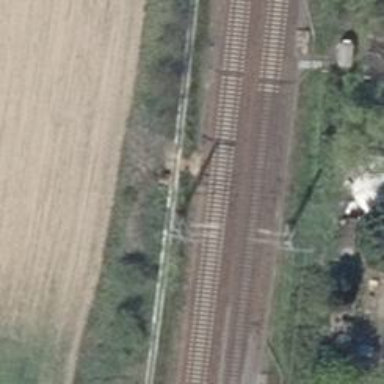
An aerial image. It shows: Railway track with contact line for electrification.